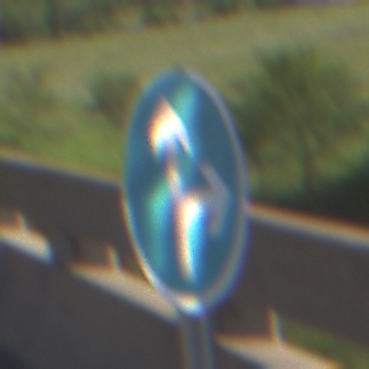
Verkehrszeichen: VorgeschriebeneFahrtrichtungGeradeausOderRechts
Umgebung: Outdoor, RoadRail
Tageszeit: MorningAfternoon
Wetter: PartlyCloudy
Licht: Natural
Jahreszeit: NotSpecified
Kontrast: HighContrast